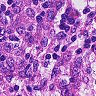
Metastatic tissue present: no